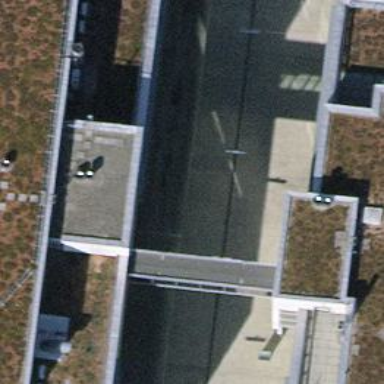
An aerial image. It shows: View of roof of building.